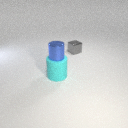
small blue metal cylinder above large cyan rubber cylinder